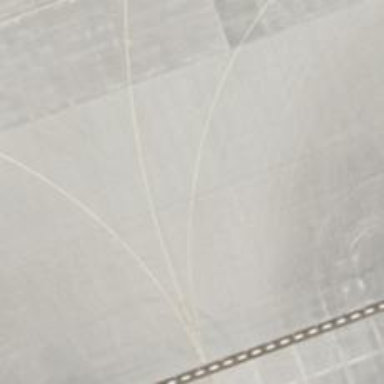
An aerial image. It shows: Concrete taxiway at the airport.